Question: I am trying to modify a newly placed 'UITabBarItem' item from a 'UIViewController' to a 'UINavigationController' in XCode 4.
Here is a screenshot of a new view controller called "Near Me" and existing view controllers.

Notice how the new one is a 'UIViewController', I need this changed to a 'UINavigationController'.
Something as simple as this was easily done in Xcode 3.2 and now that Apple has introduced Xcode 4 - it is just horribly difficult to re-learn this new IDE.
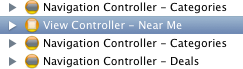
Answer: You shouldn't modify a 'UIViewController' to be a 'UINavigationController'. Even though a 'UINavigationController' is a subclass of 'UIViewController', its job is to manage other View Controllers, not Views.
In IB you should create a 'UINavigationController' and then set the existing 'UIViewController' as the root controller of the new 'UINavigationController'.